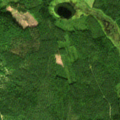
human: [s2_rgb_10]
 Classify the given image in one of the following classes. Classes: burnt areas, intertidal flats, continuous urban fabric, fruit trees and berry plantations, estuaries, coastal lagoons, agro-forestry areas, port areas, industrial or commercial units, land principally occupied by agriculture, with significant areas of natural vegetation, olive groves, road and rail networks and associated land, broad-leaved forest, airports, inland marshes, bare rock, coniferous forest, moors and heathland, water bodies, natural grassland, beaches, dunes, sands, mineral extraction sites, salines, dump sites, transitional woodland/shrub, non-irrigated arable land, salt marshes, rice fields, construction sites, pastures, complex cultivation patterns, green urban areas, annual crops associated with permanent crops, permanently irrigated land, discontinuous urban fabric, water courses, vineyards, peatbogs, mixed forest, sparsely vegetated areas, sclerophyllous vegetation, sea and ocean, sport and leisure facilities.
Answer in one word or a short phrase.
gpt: coniferous forest, mixed forest, transitional woodland/shrub